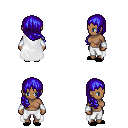
a pixel art fantasy rpg character, female body template, human, dark skin, white cape, white pants, blue right-swept hairstyle, white cloth bracers, black slippers, four views (front, back, left, right), 2x2 character sprite sheet, small pixel art, hard edges, no anti-aliasing